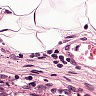
Metastatic tissue present: no